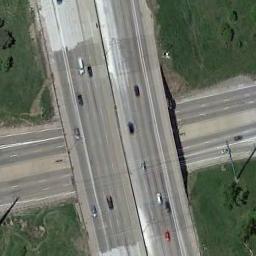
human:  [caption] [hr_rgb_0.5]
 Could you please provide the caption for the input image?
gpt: The overpass is next to the grass with some cars .

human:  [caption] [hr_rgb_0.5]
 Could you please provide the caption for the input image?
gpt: Many cars are on the overpass .

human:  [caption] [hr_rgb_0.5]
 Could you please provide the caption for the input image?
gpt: Here are two parallel overpasses .

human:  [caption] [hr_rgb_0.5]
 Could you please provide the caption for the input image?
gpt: The cross-line overpass is over the road on the lawn .

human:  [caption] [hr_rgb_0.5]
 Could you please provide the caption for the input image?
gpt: There are green meadows around the overpass .